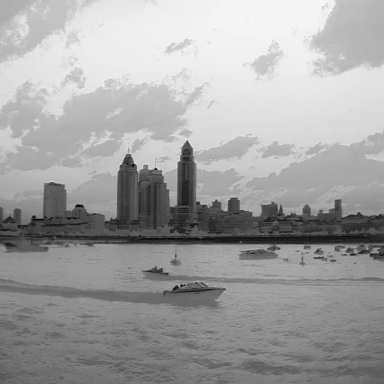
There is a warship in the infrared image.